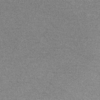
Label: dusty